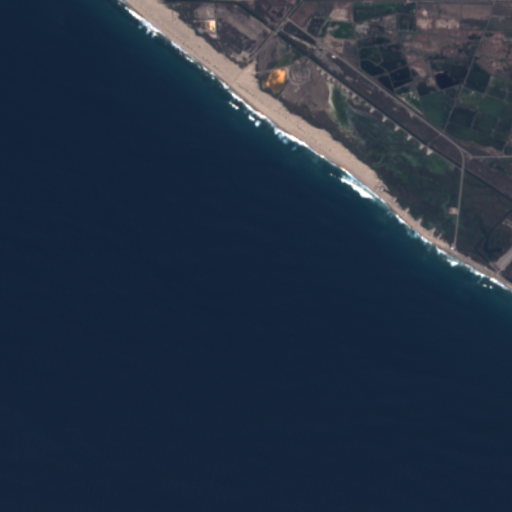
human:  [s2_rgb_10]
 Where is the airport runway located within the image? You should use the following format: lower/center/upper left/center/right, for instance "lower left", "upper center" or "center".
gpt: The airport runway is located in the upper right of the image.
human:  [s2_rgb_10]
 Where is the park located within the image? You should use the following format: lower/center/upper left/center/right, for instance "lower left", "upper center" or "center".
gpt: The park is located in the upper right of the image.
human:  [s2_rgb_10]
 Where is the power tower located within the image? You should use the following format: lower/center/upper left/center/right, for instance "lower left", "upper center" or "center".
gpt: There is no power tower in the image.